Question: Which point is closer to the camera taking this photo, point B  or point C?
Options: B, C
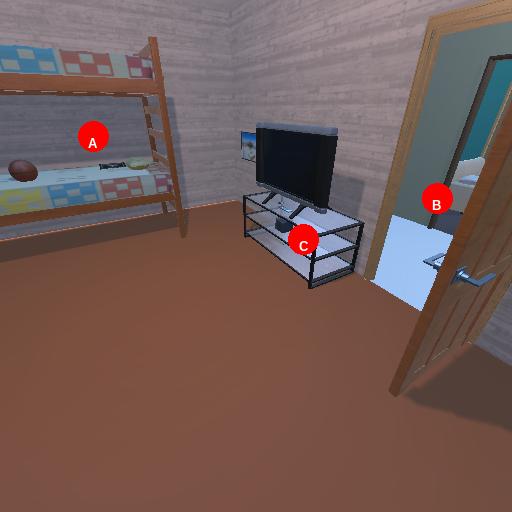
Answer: B